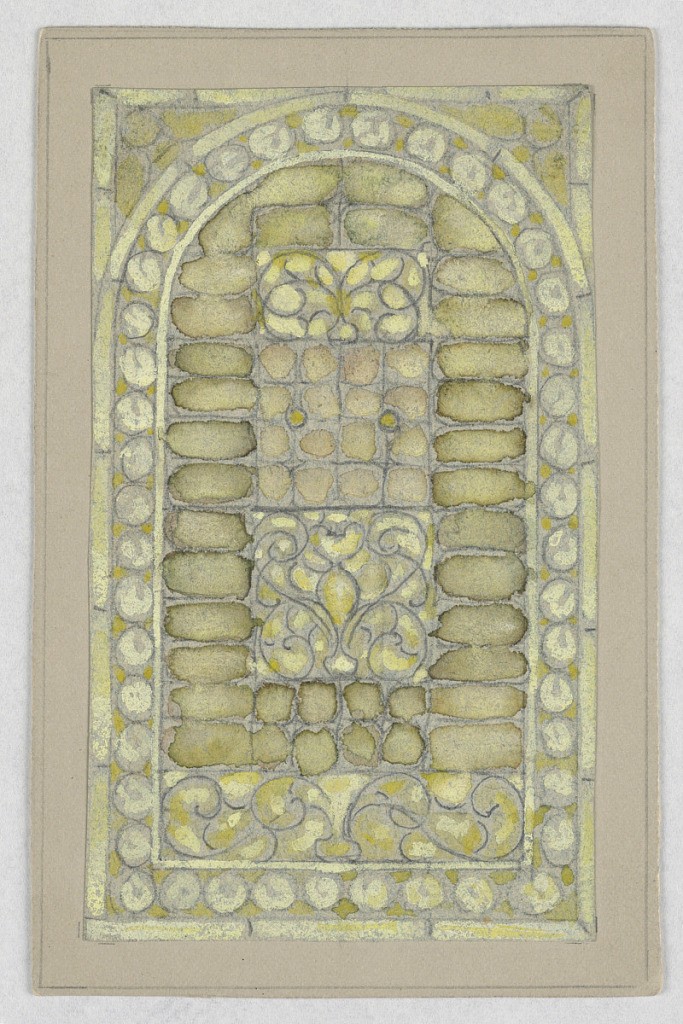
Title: Design for stained glass
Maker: Alice Cordelia Morse, American, 1863–1961
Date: late 19th century
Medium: Brush and gouache, watercolor on paper mounted on tan illustration board
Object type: Drawing
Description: Design with arched top, framed with light green-blue circles; containing rows of rounded rectangles, vines with green.